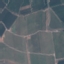
Label: PermanentCrop